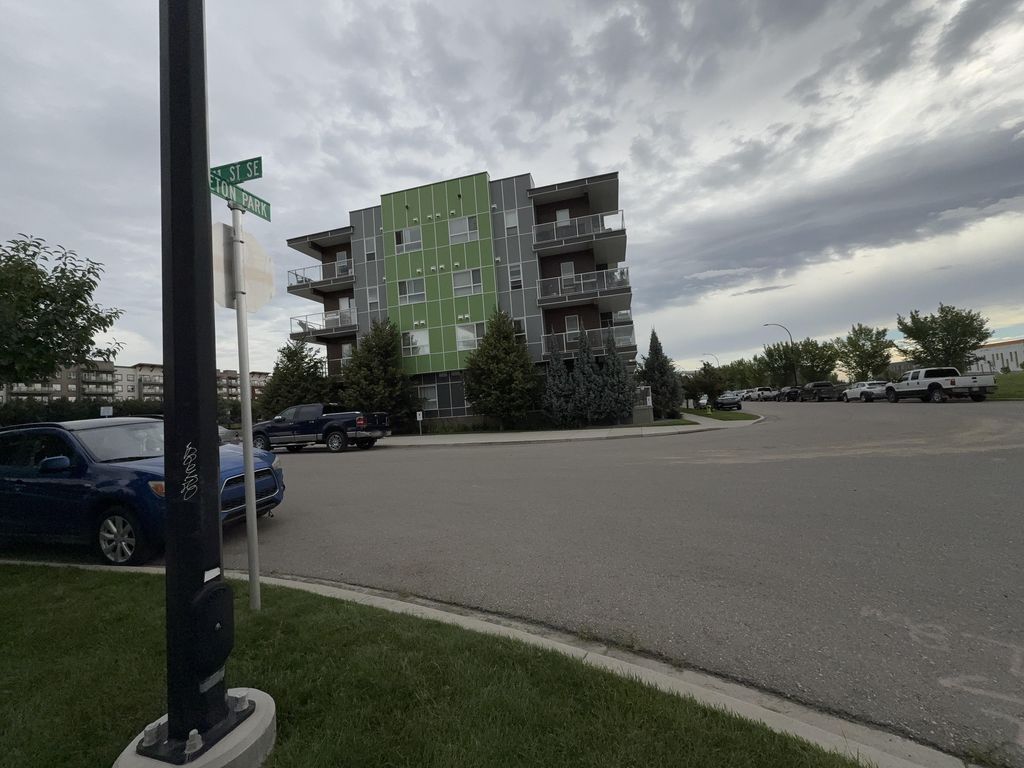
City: calgary